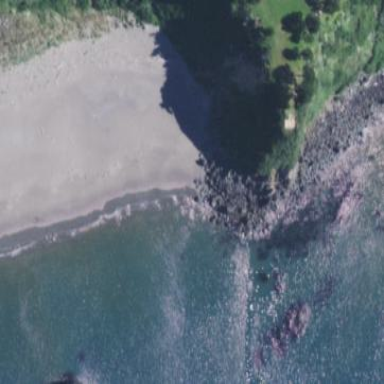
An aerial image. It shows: Natural rock reef.